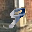
Label: 9